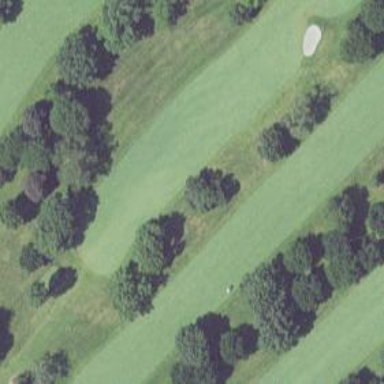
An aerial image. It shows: Golf hole.